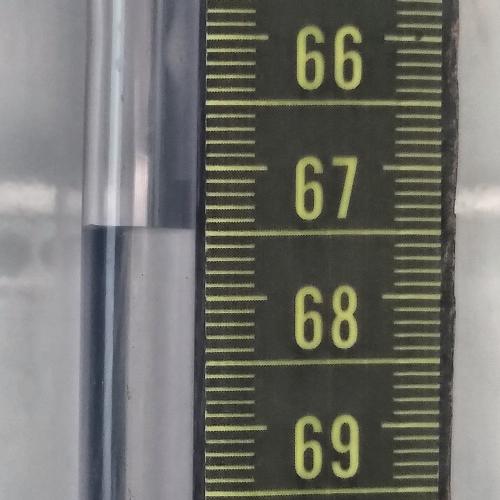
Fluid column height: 67.5 cm